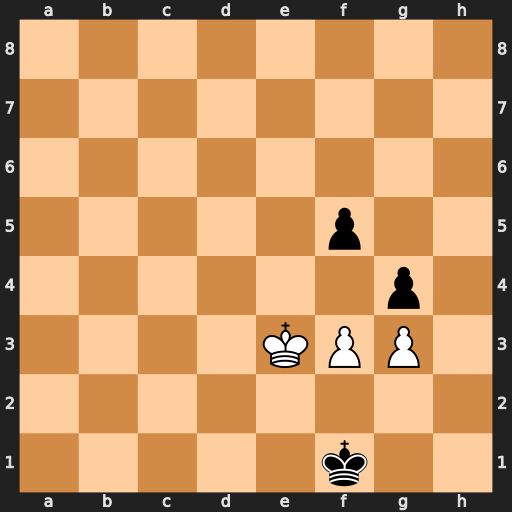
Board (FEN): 8/8/8/5p2/6p1/4KPP1/8/5k2
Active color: w
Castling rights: -
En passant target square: -
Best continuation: fxg4 fxg4 Kf4